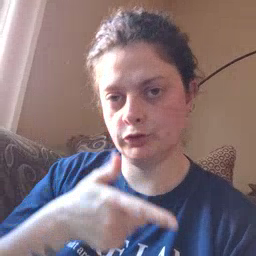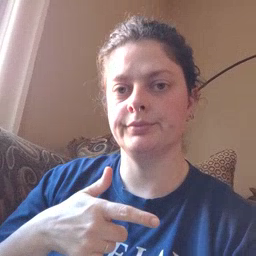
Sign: brother